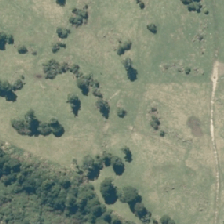
Land cover: high_producing_grassland